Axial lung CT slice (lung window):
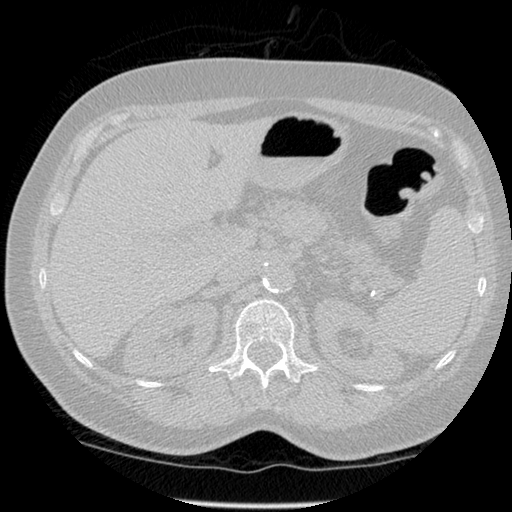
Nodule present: no